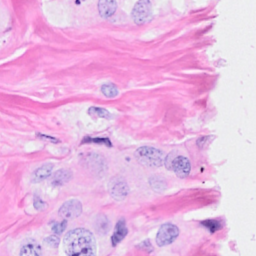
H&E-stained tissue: Breast